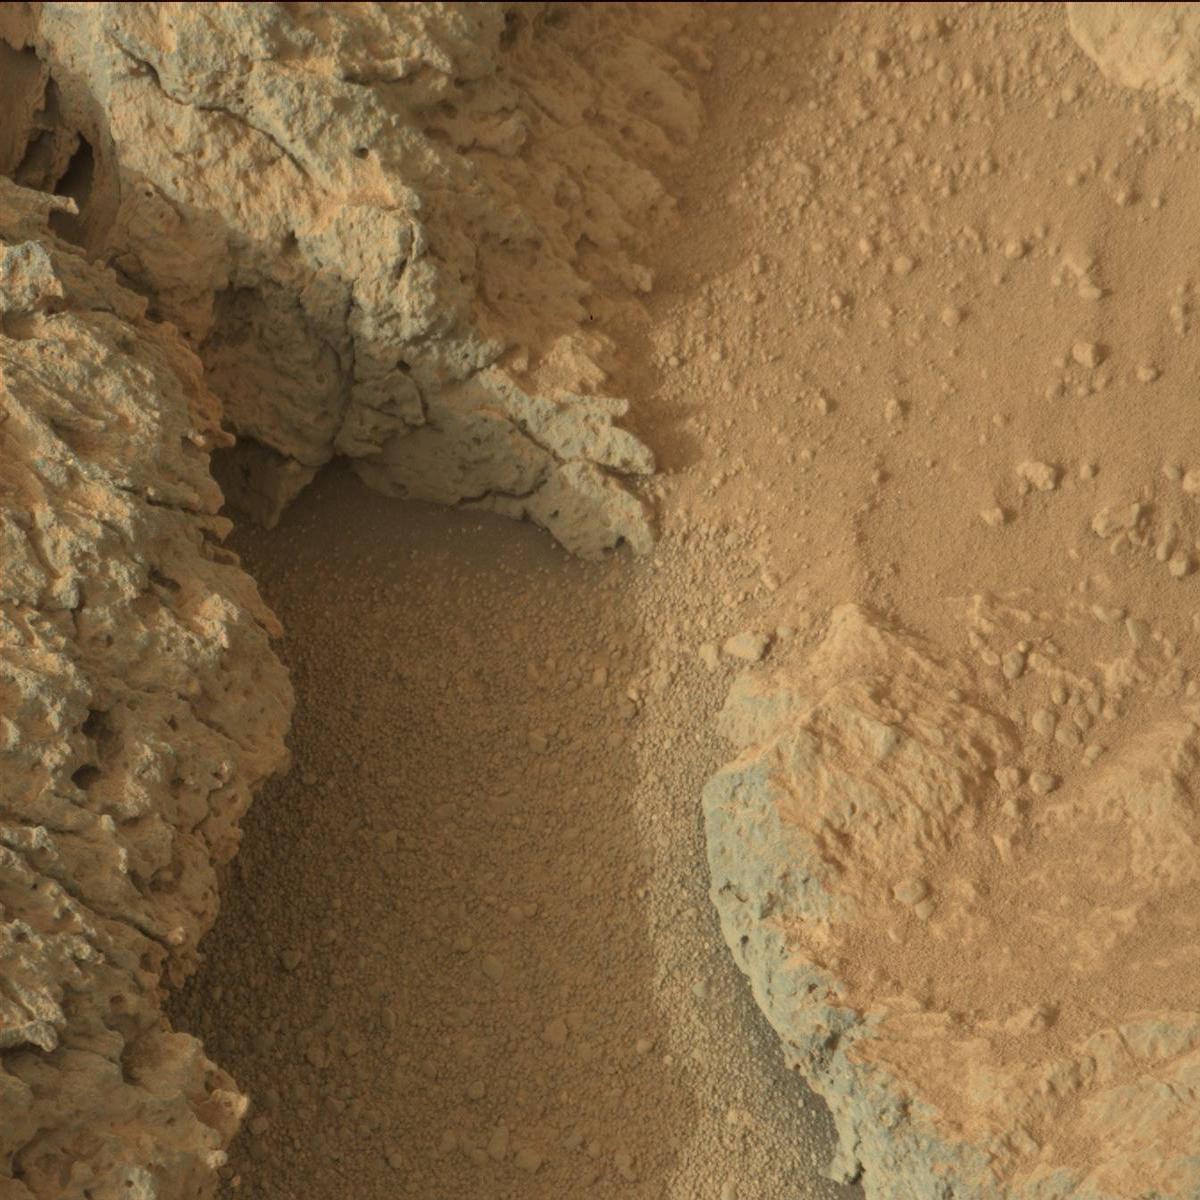
Terrain classes present: Bedrock, Sand / Soil